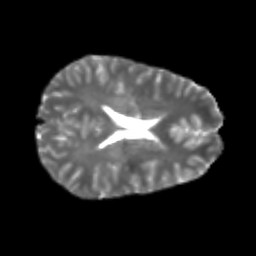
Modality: T2w
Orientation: axial
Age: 20
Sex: male
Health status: healthy
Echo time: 0.074 s